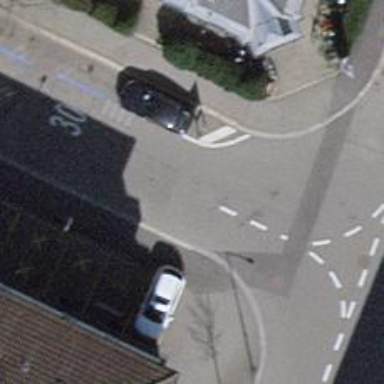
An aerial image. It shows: Unmarked road crossing.